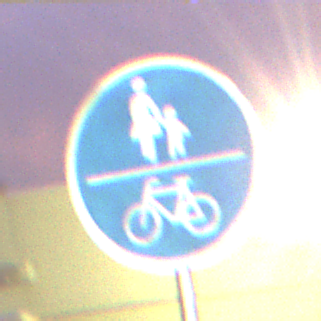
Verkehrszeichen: GemeinsamerGehUndRadweg
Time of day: SunriseSunset
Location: Outdoor (Urban)
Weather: PartlyCloudy
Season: NotSpecified
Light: Artificial